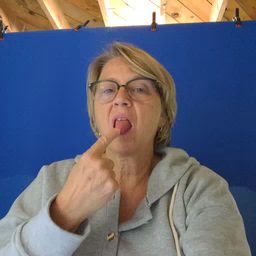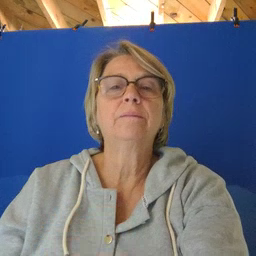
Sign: tongue